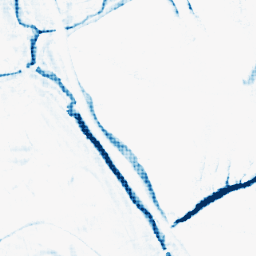
Category: morphological
Decomposition family: morphological_rect
Decomposition parameters: operation: closing
width: 10
height: 10
Upsampling method: sinc_hamming
Upsampling parameters: scale: 4
kernel_size: 4
Upsampling scale: 4